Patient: sex M, age 47
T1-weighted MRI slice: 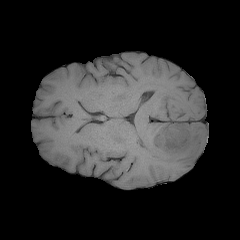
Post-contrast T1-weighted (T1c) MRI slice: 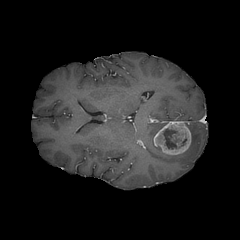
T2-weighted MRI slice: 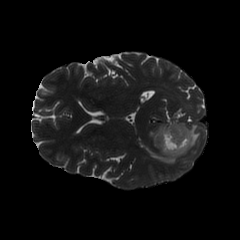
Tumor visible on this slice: yes
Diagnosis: Glioblastoma, IDH-wildtype
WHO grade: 4